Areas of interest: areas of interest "Jiangnan Grand Building"
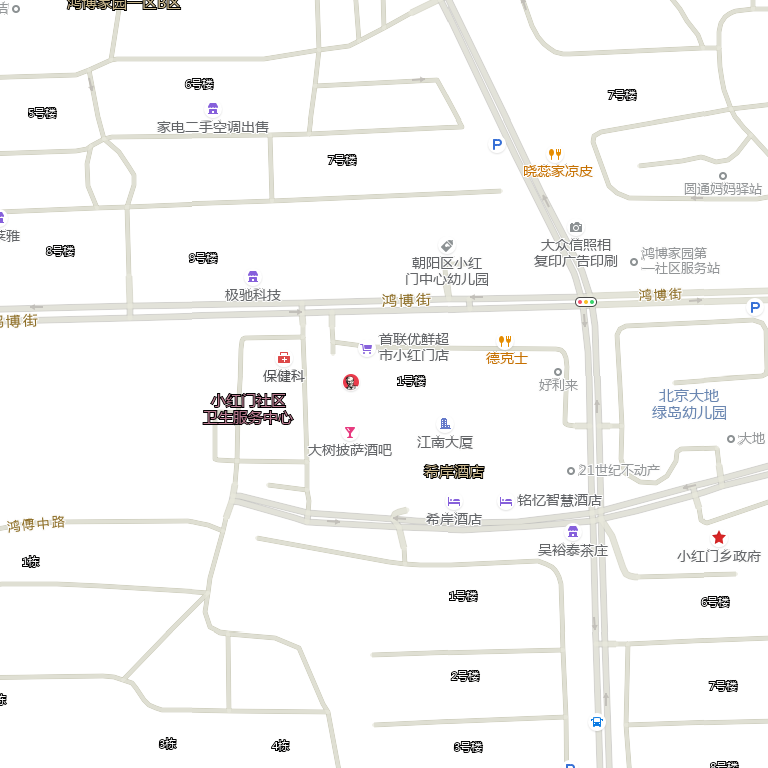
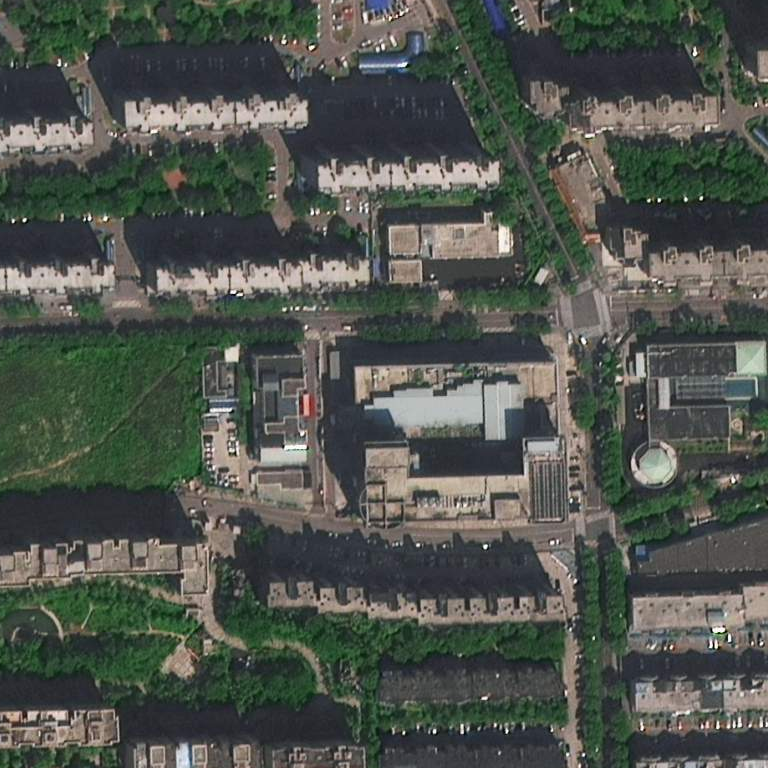